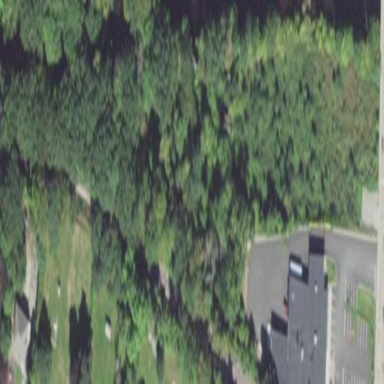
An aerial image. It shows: Nature reserve within woodland area.